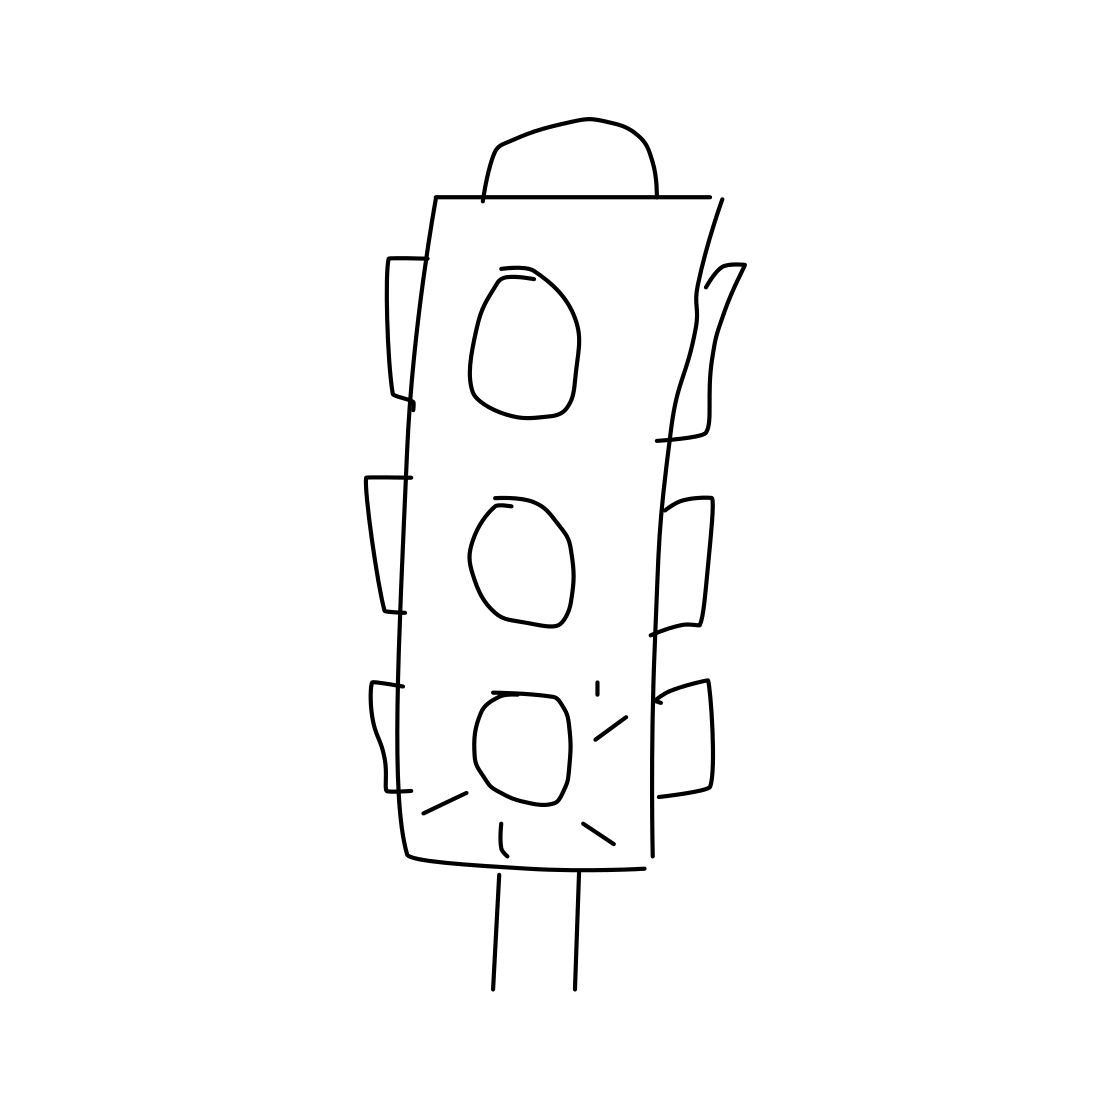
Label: traffic light